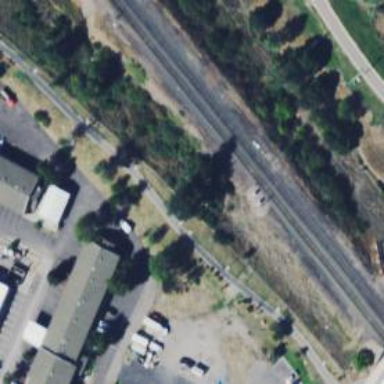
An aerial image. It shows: Railway track.